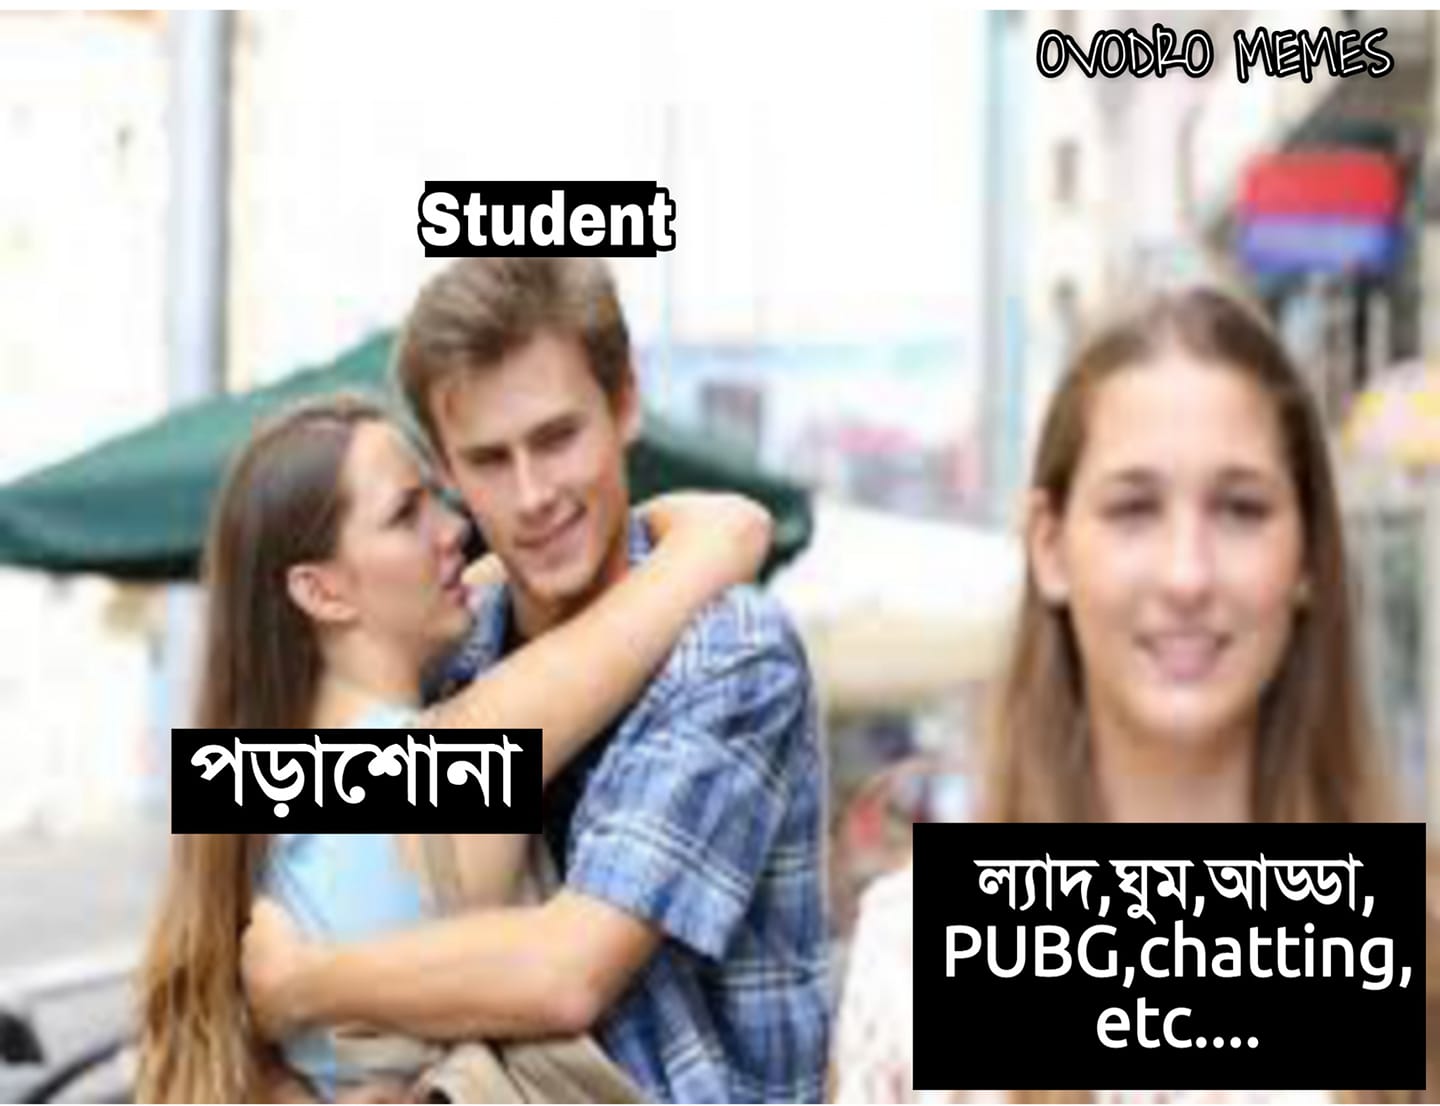
Caption: Student  পড়াশোনা    ল্যাদ, ঘুম, আড্ডা,  PUBG, chatting, etc...
Label: non-hate